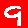
Digit: 9